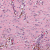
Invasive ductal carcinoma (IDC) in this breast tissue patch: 0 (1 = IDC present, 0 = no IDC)